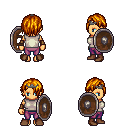
a pixel art fantasy rpg character, female body template, human, tanned skin, white sleeveless shirt, magenta pants, dark blonde bangs hairstyle, iron tiara, leather bracers, brown shoes, shield, four views (front, back, left, right), 2x2 character sprite sheet, small pixel art, hard edges, no anti-aliasing